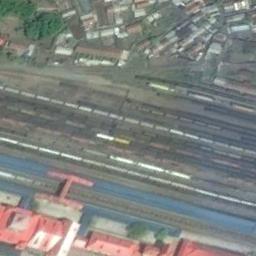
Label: railway